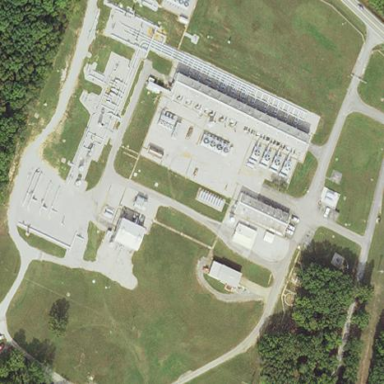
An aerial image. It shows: Industrial area featuring compression substation.